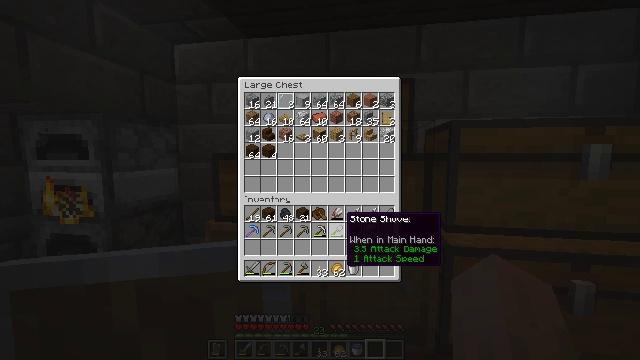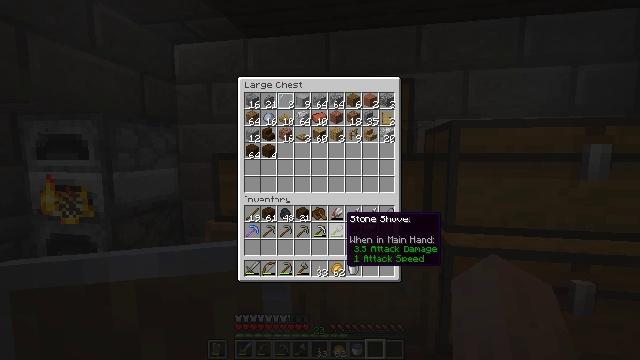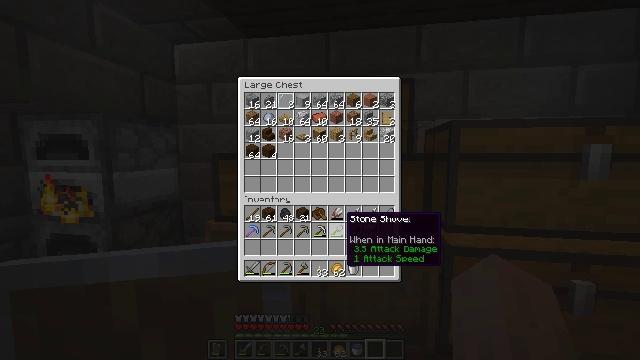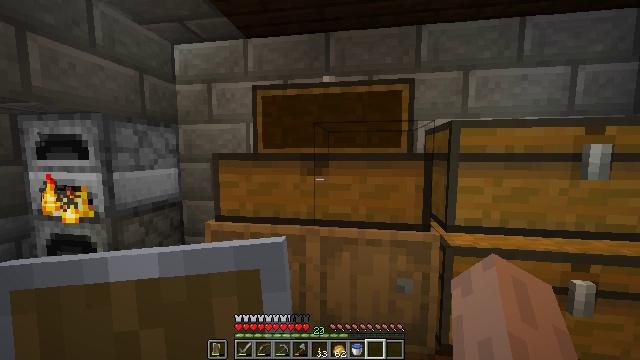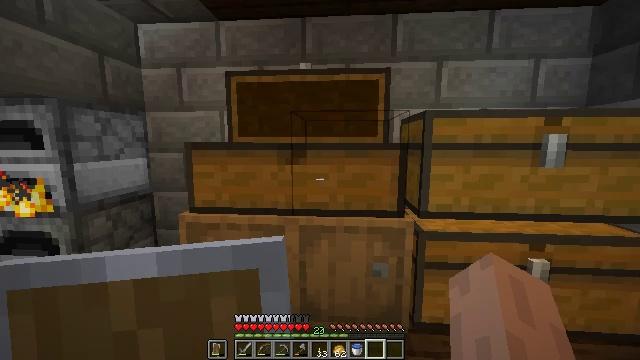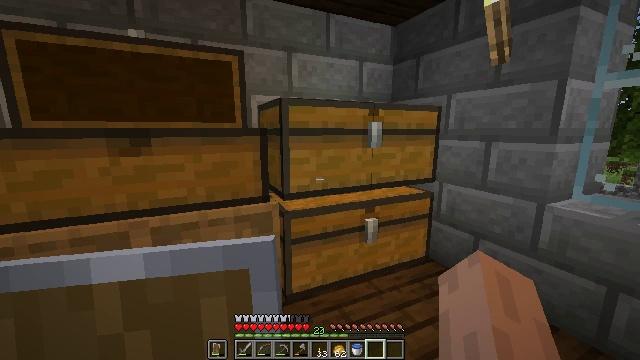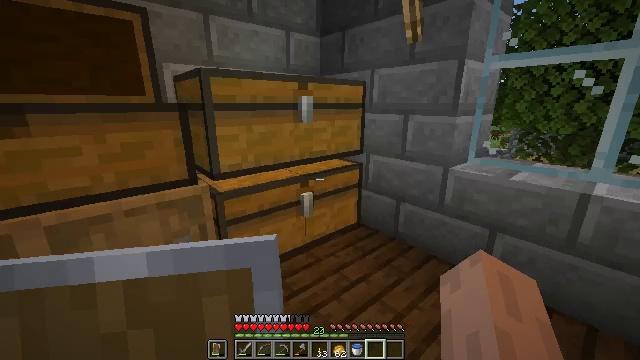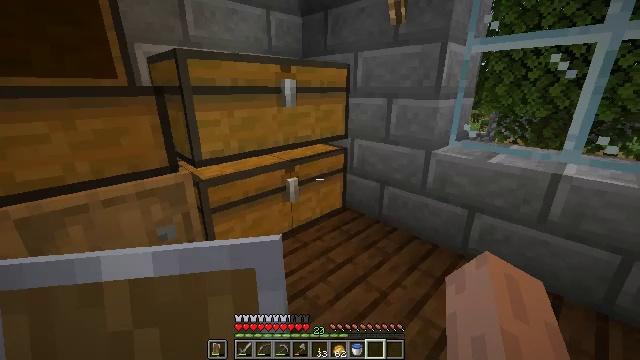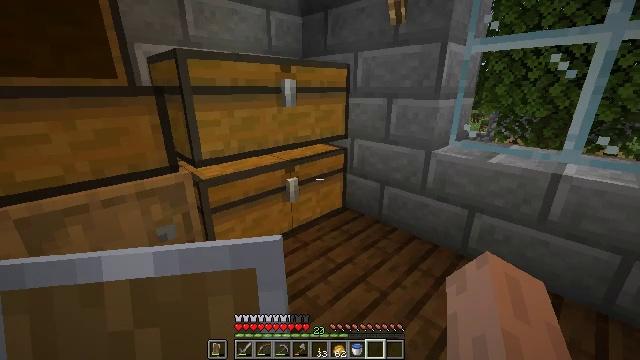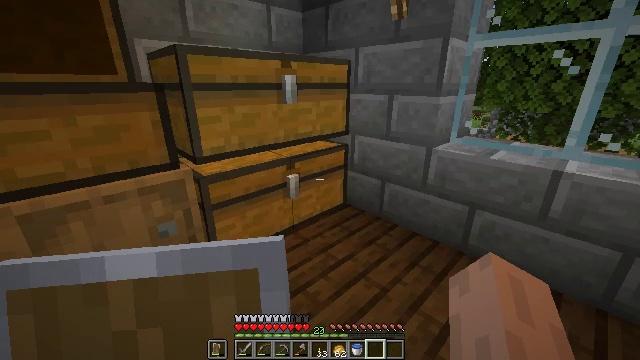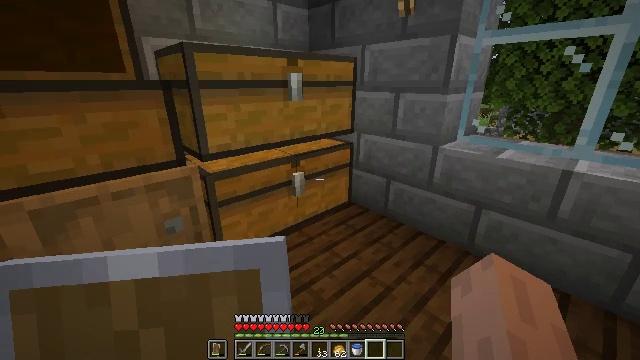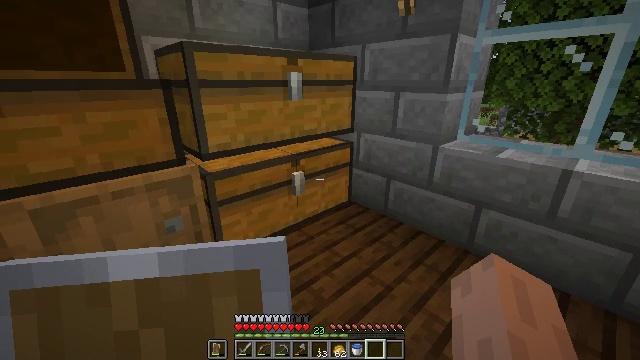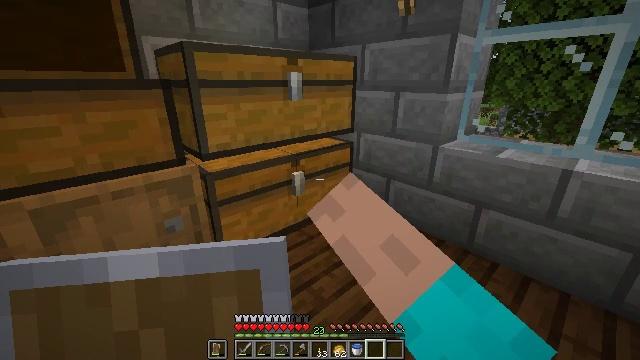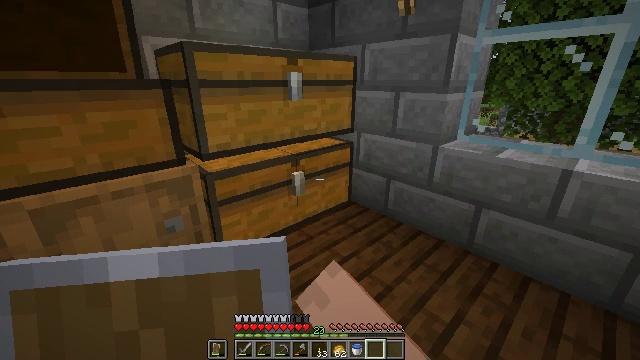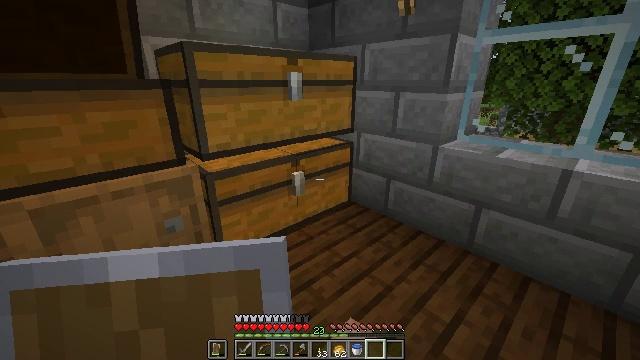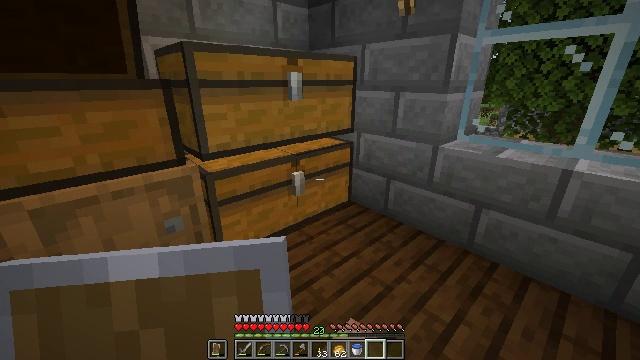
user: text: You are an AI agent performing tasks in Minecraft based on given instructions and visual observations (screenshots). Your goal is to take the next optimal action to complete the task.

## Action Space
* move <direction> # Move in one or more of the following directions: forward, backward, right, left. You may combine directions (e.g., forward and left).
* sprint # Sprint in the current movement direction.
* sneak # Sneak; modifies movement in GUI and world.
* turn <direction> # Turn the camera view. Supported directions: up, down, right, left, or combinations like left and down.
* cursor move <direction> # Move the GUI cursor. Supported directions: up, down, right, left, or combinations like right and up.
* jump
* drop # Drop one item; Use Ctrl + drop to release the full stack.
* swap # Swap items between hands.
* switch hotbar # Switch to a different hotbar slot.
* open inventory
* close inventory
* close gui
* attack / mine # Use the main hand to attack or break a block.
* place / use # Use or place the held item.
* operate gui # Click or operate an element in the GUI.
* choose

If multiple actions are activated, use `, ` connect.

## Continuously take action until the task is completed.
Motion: motion action
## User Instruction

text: Break the stone brick stairs.
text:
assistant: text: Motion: no_op
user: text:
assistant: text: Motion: no_op
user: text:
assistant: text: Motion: no_op
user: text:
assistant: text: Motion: turn right and down
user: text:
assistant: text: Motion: turn right and down
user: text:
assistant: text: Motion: turn right and down
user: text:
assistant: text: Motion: turn right and down
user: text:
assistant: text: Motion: no_op
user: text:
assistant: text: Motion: no_op
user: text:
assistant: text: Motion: turn left
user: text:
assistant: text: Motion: use / place
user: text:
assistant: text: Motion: use / place
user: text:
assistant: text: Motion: no_op
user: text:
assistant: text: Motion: no_op
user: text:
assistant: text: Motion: no_op
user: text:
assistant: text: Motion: no_op
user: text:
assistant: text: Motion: no_op
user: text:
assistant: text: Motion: no_op
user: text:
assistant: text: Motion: no_op
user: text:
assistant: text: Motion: turn right
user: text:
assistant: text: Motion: turn down
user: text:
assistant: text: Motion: turn down
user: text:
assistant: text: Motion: no_op
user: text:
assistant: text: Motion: no_op
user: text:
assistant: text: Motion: turn right
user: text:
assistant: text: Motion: no_op
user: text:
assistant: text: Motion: no_op
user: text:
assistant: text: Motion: turn left
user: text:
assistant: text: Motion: turn left and down
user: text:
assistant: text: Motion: no_op